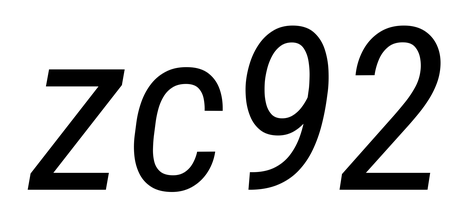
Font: Roboto-Italic_Condensed_Italic